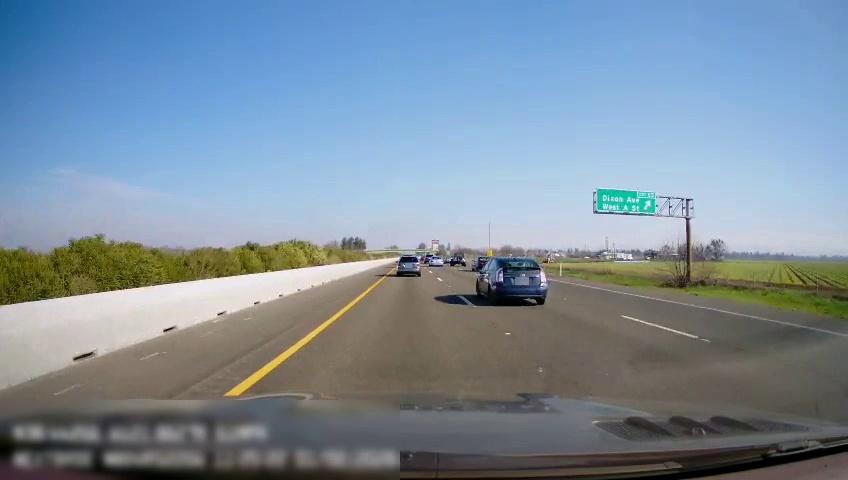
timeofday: Day
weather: Sunny
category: Drivable Space
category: Vehicles | Car
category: Vehicles | Car
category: Vehicles | Car
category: Vehicles | Car
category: Vehicles | Car
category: Lanes | Current Lane
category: Lanes | Current Lane
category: Lanes | Alternate Lane
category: Lanes | Alternate Lane
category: Traffic | Signs